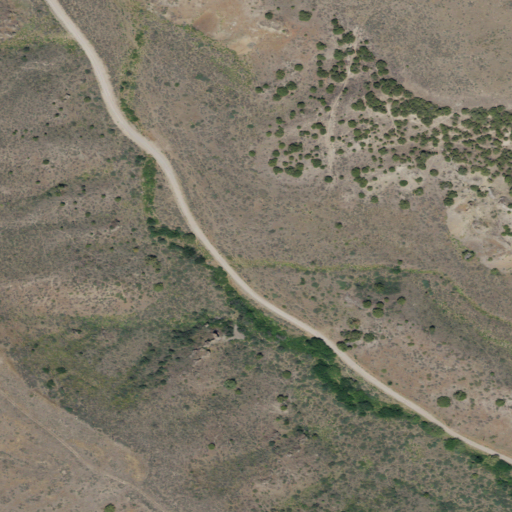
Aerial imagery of valley in Idaho named Palmer Canyon containing shrub and open development